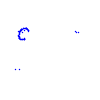
Particle: proton